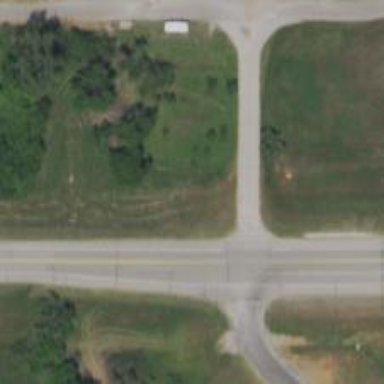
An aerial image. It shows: Road with stop sign.